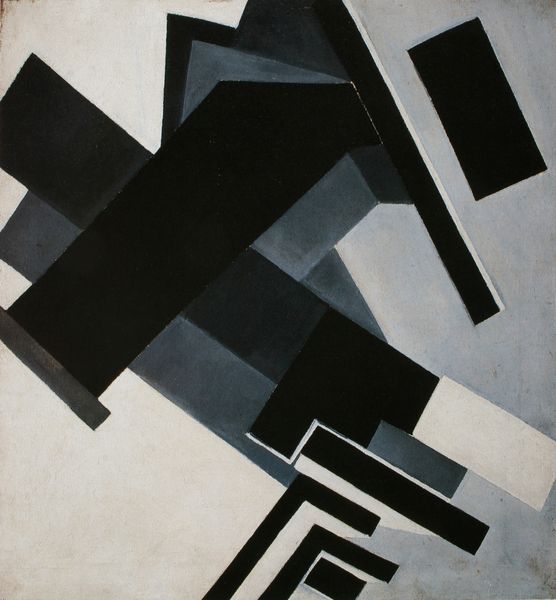
Titel: Gegenstandslose Komposition
Künstler: Olga Rosanowa
Standort: Moskau
Institution: Tretjakow-Galerie
Schlagwörter: blau, dunkel, gemälde, schatten, weiß, kubismus, grau, licht, raum, schwarz, flächig, malerei, figur, schräg, papier, ecke, abstrakt, farben, flächen, modern, formen, grafik, schichten, töne, figuren, treppe, treppen, zeitgenössisch, streng, streifen, balken, stufen, striche, rechtecke, tusche, eckig, kreuz, rechteck, parallel, form, kunst, senkrecht, ecken, geometrisch, fall, rechteckig, geschichtet, stapel, museum, kanten, geometrie, quadrat, viereck, vierecke, kuben, konstrukt, konstruktivismus, dreidimensional, winkel, schwrz, übereinander, kantig, kandinski, konstruktiv, orthogonal, konkret, malewitsch, suprematismus, angeordnet, überlagerungen, balken+, konstruktivisumus, geomtrie, absolut